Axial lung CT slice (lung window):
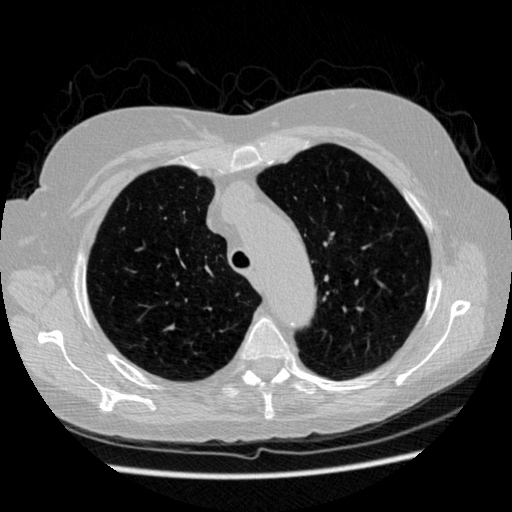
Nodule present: no